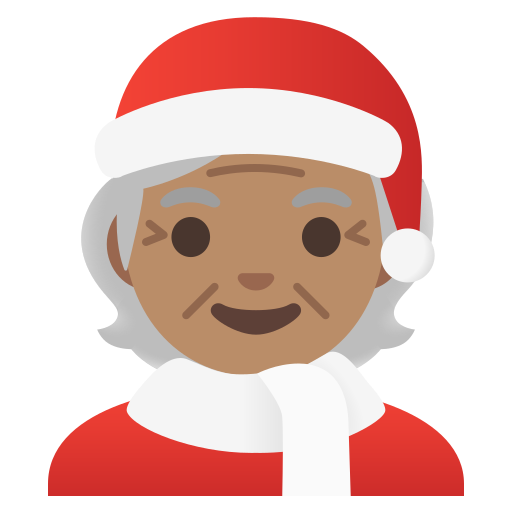
Emoji: 🧑🏽‍🎄